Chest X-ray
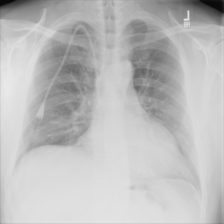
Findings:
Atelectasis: negative
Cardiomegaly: negative
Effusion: negative
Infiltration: negative
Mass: negative
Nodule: negative
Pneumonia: negative
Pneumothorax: negative
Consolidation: negative
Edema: negative
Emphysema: negative
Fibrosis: negative
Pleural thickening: negative
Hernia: negative